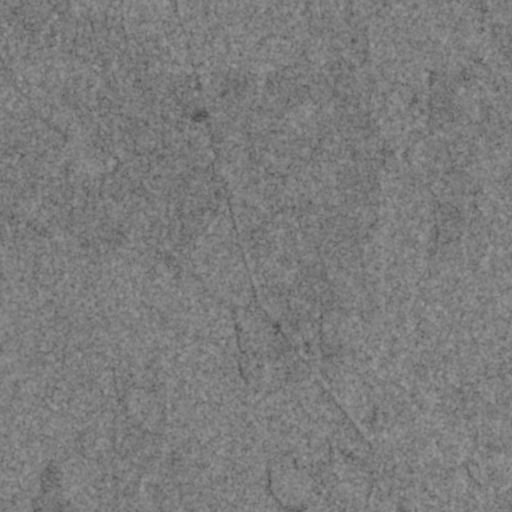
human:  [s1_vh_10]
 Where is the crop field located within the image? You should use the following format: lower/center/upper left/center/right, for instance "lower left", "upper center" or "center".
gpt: The crop field is located in the lower left of the image.
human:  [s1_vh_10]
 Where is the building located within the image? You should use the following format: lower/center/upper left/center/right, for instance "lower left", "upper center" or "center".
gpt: The building is located in the upper center of the image.
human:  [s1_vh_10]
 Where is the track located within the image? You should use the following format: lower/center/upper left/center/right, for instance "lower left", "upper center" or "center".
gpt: There is no track in the image.

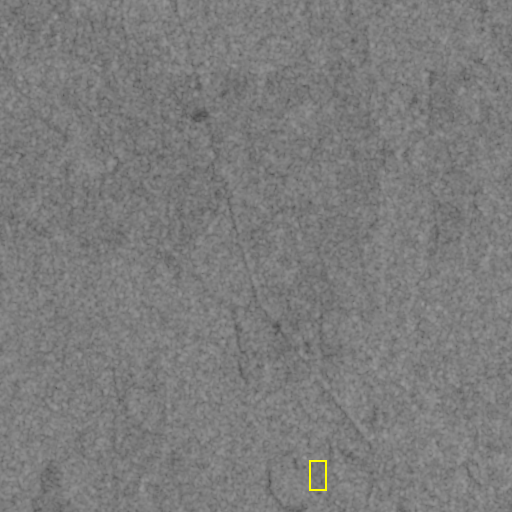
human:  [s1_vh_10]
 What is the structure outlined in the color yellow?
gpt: The structure outlined in yellow is a crop field.
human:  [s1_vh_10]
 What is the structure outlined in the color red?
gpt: There is no red outline.